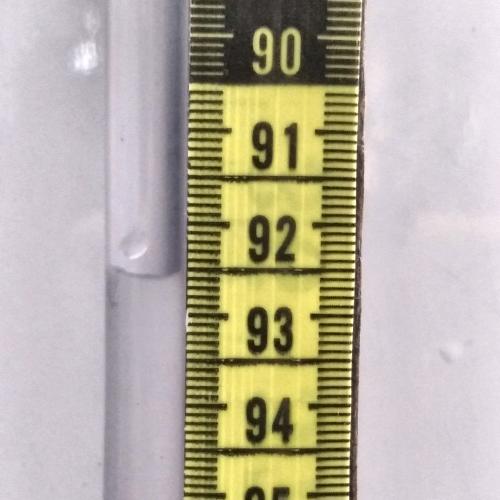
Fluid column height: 92.6 cm